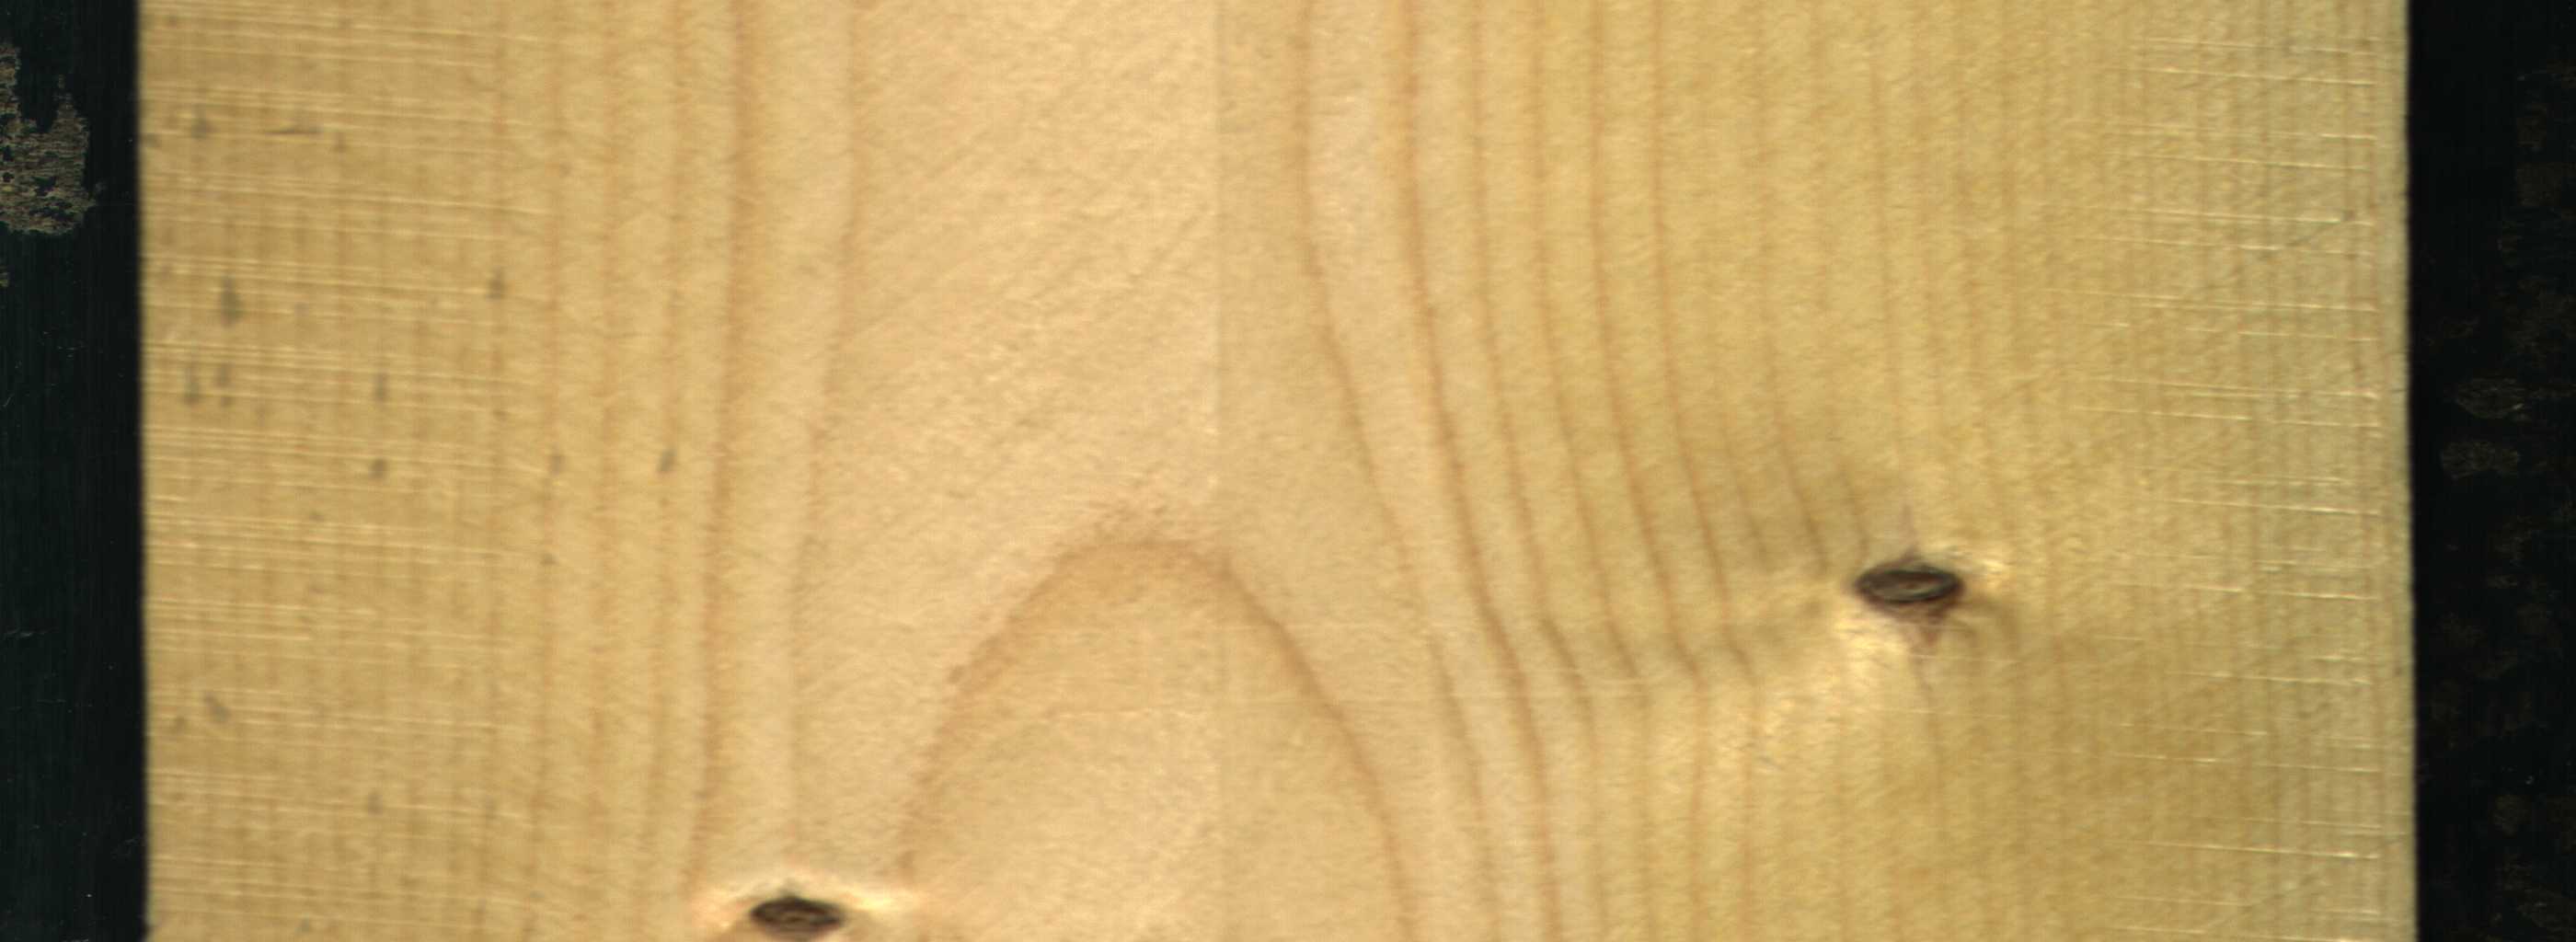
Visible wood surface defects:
Dead_Knot
Dead_Knot